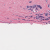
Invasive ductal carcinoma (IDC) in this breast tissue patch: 1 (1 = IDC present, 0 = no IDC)